Question: When entering a check-in comment in Team Explorer, I'd like to be able to keep my hands on the keyboard and commit the change with the comment I've entered.
- -
Is there a keyboard command to submit the pending changes while the cursor is in the comment textbox?

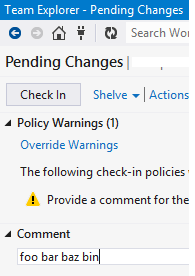
Answer: Press + to Check In after typing/pasting your comment.
Other Sub-optimal Alternatives:
*+ 4 times to get there and press , but it looks like you can also
*+ sets your focus in the comment, and +, will commit it (presumably with the comment included).